Brain MRI, t2w sequence, axial 2D slice.
Patient: age 38, sex F, weight 95 kg, height 1.95 m
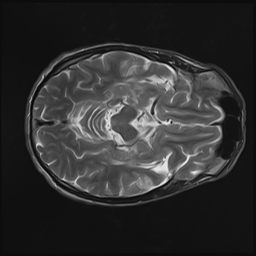